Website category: auto
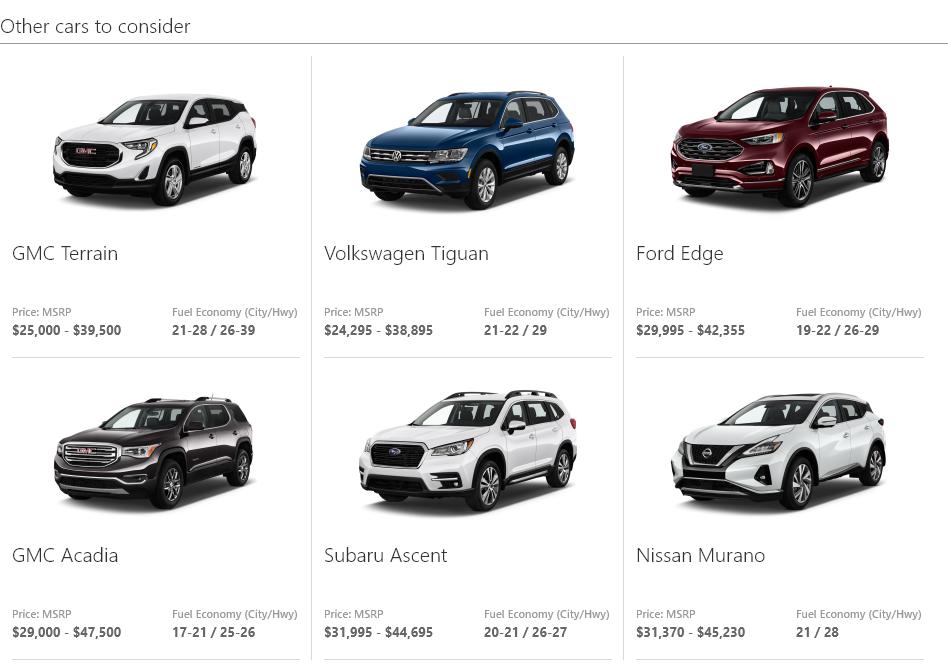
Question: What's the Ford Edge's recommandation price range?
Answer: $29,995 - $42,355

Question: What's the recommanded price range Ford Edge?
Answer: $29,995 - $42,355

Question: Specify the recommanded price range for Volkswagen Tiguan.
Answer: $24,295 - $38,895

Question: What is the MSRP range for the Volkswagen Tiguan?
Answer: $24,295 - $38,895

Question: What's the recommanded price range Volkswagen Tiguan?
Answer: $24,295 - $38,895

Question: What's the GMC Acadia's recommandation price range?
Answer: $29,000 - $47,500

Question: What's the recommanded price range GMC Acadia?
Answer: $29,000 - $47,500

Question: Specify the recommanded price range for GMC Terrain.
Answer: $25,000 - $39,500

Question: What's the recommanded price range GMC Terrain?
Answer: $25,000 - $39,500

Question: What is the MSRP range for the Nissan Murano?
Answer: $31,370 - $45,230

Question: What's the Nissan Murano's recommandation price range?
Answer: $31,370 - $45,230

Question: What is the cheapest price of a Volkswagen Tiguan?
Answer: $24,295

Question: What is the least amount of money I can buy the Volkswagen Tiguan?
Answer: $24,295

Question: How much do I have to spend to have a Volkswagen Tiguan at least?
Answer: $24,295

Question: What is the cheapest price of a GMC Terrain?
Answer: $25,000

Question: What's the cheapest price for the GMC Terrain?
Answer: $25,000

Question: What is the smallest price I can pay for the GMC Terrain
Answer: $25,000

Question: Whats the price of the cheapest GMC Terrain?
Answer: $25,000

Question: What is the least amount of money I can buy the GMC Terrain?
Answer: $25,000

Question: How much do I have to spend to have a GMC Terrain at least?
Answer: $25,000

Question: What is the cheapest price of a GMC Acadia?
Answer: $29,000

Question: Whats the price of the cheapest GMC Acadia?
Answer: $29,000

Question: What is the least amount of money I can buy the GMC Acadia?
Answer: $29,000

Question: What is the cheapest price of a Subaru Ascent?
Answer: $31,995

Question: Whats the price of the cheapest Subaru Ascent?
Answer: $31,995

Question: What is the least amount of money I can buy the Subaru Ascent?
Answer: $31,995

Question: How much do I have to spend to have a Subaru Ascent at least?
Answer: $31,995

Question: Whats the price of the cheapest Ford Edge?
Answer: $29,995

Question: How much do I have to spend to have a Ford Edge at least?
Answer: $29,995

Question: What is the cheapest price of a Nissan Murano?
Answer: $31,370

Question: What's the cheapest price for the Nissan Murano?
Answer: $31,370

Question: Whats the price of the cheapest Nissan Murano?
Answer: $31,370

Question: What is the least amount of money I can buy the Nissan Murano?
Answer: $31,370

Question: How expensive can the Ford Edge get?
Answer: $42,355

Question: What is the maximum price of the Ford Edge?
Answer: $42,355

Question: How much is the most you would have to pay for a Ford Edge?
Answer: $42,355

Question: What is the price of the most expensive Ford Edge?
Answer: $42,355

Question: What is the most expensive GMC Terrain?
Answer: $39,500

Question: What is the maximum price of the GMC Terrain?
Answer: $39,500

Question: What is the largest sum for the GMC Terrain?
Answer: $39,500

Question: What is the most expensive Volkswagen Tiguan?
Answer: $38,895

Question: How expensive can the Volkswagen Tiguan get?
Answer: $38,895

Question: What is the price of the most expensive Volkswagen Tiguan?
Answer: $38,895

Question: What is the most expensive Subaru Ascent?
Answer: $44,695

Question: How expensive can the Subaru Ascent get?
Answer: $44,695

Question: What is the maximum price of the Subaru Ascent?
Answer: $44,695

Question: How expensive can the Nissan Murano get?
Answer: $45,230

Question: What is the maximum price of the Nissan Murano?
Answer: $45,230

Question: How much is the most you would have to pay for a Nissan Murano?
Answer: $45,230

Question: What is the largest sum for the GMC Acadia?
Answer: $47,500

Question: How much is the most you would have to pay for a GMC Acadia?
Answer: $47,500

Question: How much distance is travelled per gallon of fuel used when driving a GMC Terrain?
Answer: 21-28 / 26-39

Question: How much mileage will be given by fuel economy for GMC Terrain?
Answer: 21-28 / 26-39

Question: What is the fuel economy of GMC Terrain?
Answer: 21-28 / 26-39

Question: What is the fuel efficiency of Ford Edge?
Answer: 19-22 / 26-29

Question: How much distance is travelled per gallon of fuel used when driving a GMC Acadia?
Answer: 17-21 / 25-26

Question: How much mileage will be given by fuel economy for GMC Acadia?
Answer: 17-21 / 25-26

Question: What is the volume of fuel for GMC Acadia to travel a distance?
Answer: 17-21 / 25-26

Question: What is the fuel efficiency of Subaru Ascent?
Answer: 20-21 / 26-27

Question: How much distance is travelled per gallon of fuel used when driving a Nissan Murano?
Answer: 21 / 28

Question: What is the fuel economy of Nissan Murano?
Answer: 21 / 28

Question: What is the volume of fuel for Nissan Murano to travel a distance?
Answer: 21 / 28

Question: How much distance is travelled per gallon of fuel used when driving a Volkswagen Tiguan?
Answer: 21-22 / 29

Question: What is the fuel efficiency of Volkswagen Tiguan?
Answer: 21-22 / 29